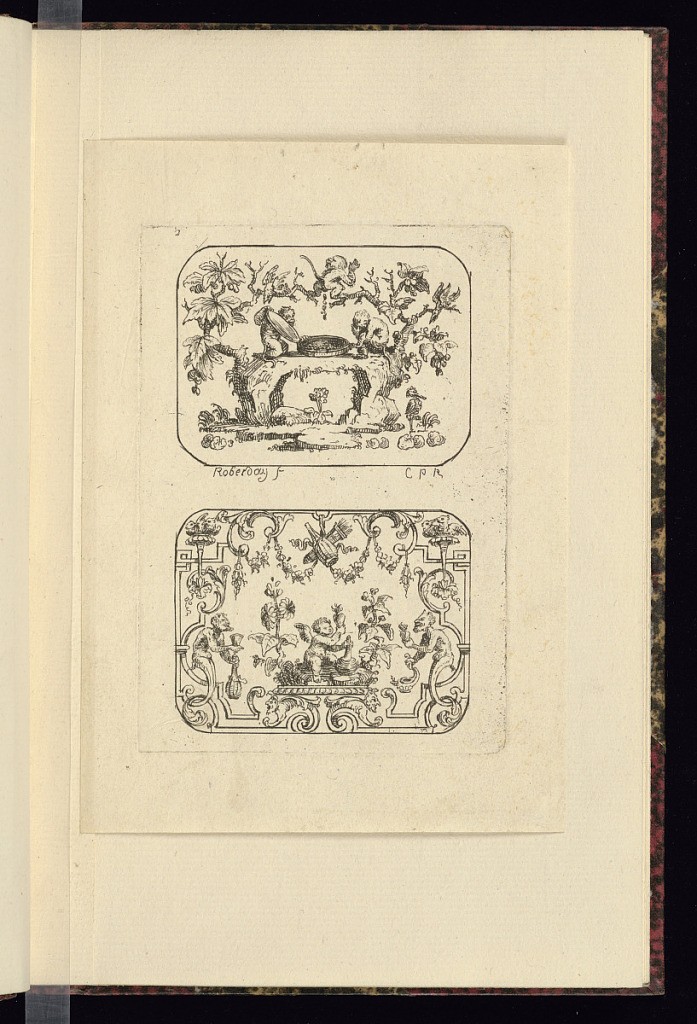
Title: Two Snuffbox Lid Designs
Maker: G. Roberday, French, active 1697 – 1713
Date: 1710
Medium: Etching on paper
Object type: Print
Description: Two designs for snuffbox lids, one above the other. The upper design features three monkeys in a landscape, one appears to be defecating into a pan or bowl, while straddling two branches above. The branches include grapes and birds. The lower design features a winged putto holding a flaming heart flanked by plants and framed by grotesque ornament, strapwork, festoons of flowers, scrolling leaves, herms, mascarons (masks), and birds. The plate is signed and numbered.